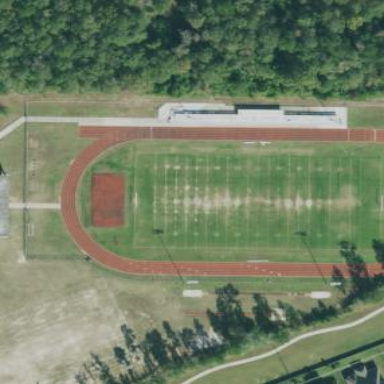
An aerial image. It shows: American football pitch for leisure and sport activities.